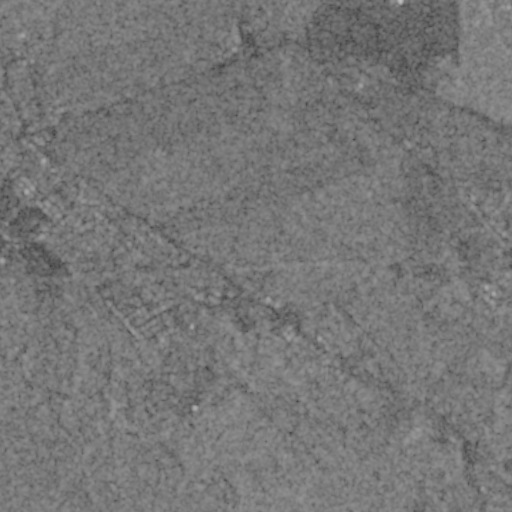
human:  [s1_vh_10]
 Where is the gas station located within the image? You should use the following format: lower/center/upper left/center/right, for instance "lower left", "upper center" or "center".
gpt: The gas station is located in the center of the image.
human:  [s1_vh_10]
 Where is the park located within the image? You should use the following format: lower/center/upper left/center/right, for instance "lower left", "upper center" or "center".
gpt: The park is located in the center left of the image.
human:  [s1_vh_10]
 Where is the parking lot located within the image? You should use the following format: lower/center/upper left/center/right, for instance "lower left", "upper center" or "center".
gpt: The parking lot is located in the lower right of the image.
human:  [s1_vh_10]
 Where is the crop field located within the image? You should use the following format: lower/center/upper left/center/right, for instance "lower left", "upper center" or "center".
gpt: There is no crop field in the image.

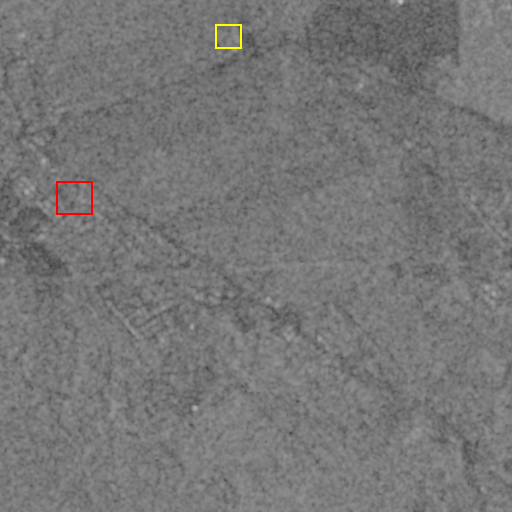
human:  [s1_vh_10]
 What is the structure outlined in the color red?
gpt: The structure outlined in red is a park.
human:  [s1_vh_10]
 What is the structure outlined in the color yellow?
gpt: The structure outlined in yellow is a building.
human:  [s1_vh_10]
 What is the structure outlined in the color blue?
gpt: There is no blue outline.